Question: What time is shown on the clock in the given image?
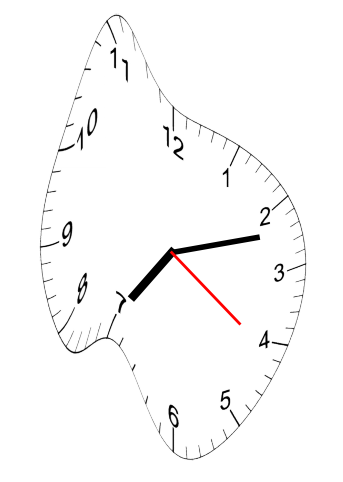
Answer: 07:12:21